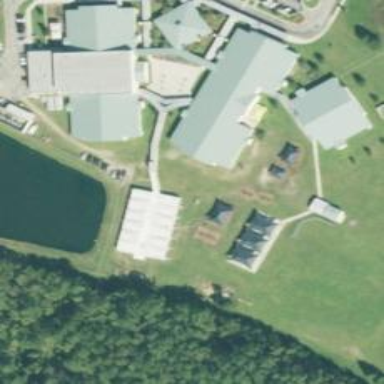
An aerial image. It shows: School.